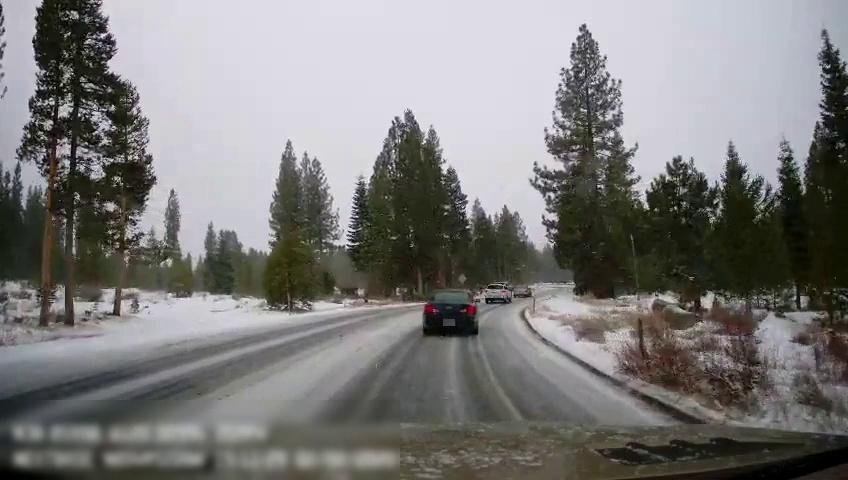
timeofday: Day
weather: Snowy
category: Drivable Space
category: Vehicles | Truck
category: Vehicles | Car
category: Vehicles | SUV
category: Vehicles | Car